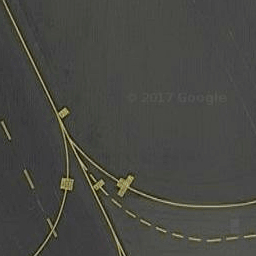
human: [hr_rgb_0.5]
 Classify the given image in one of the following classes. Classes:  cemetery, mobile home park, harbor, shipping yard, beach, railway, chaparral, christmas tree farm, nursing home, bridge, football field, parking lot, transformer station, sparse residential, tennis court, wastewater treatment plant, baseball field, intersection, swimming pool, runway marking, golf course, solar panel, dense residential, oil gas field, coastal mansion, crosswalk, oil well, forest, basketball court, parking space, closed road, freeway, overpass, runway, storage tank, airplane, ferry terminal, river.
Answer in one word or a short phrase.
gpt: runway marking